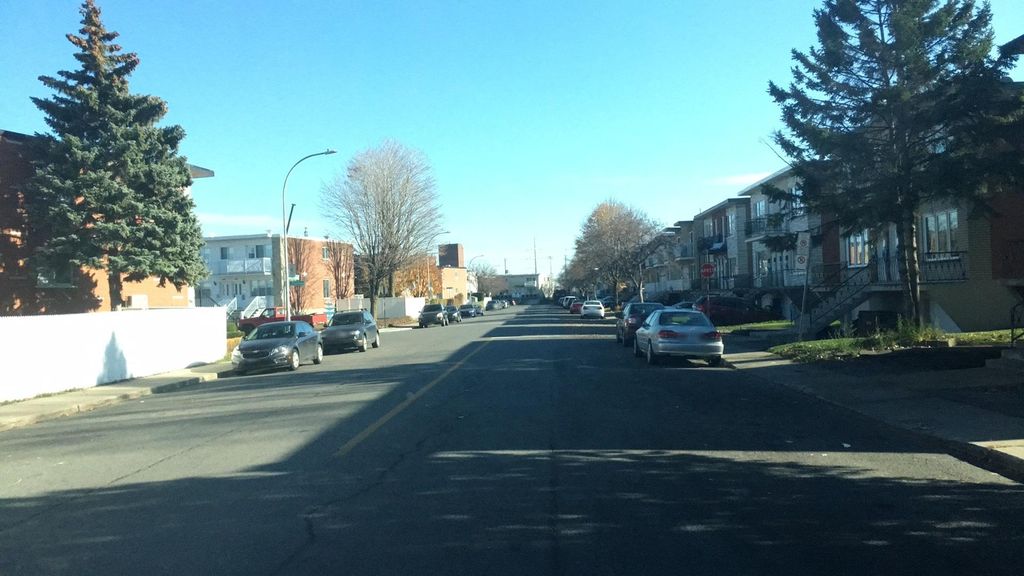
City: montreal